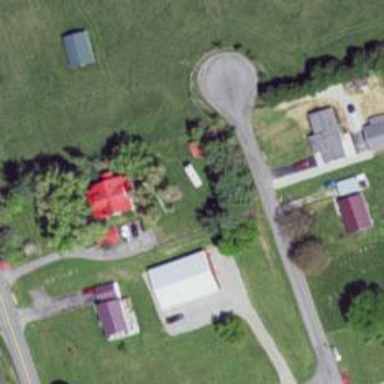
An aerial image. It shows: Driveway.